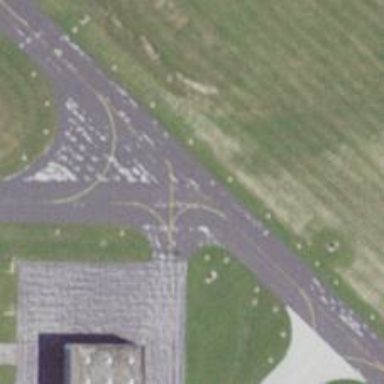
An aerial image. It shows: Image of taxiway at airport.